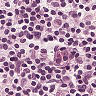
Metastatic tissue present: no